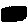
Label: circle